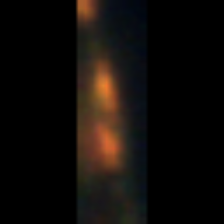
Taxon: Psuedo-nitzschia
Group: Diatoms